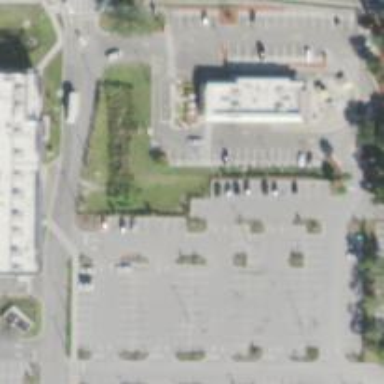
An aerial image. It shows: Parking space.